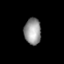
Tissue: prostate
Cell type: Fibroblasts
Senescence score: 0.7251
Nuclear area (px): 434
Mean DAPI intensity: 149.977